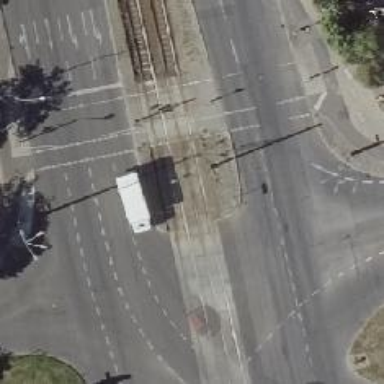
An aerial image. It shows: Cycleway around traffic island.